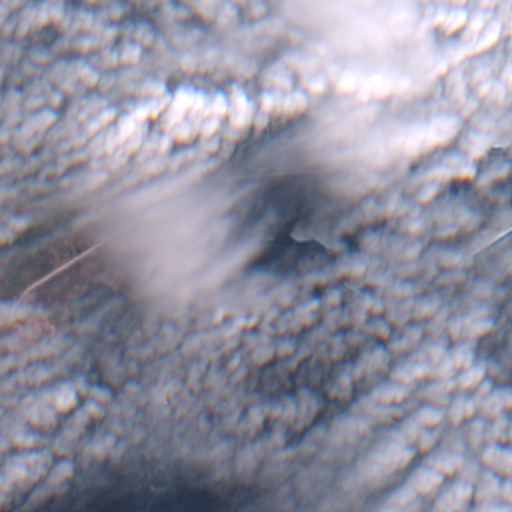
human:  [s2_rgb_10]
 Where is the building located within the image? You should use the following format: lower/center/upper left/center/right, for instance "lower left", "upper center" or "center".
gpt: There is no building in the image.